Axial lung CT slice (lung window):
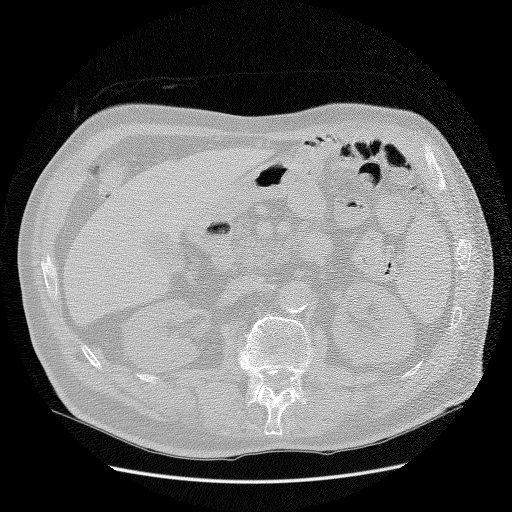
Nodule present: no